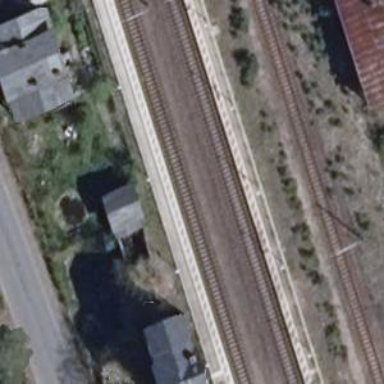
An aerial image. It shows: Public transport stop position along the railway.